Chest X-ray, AP view. Patient: 52 years old, sex F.
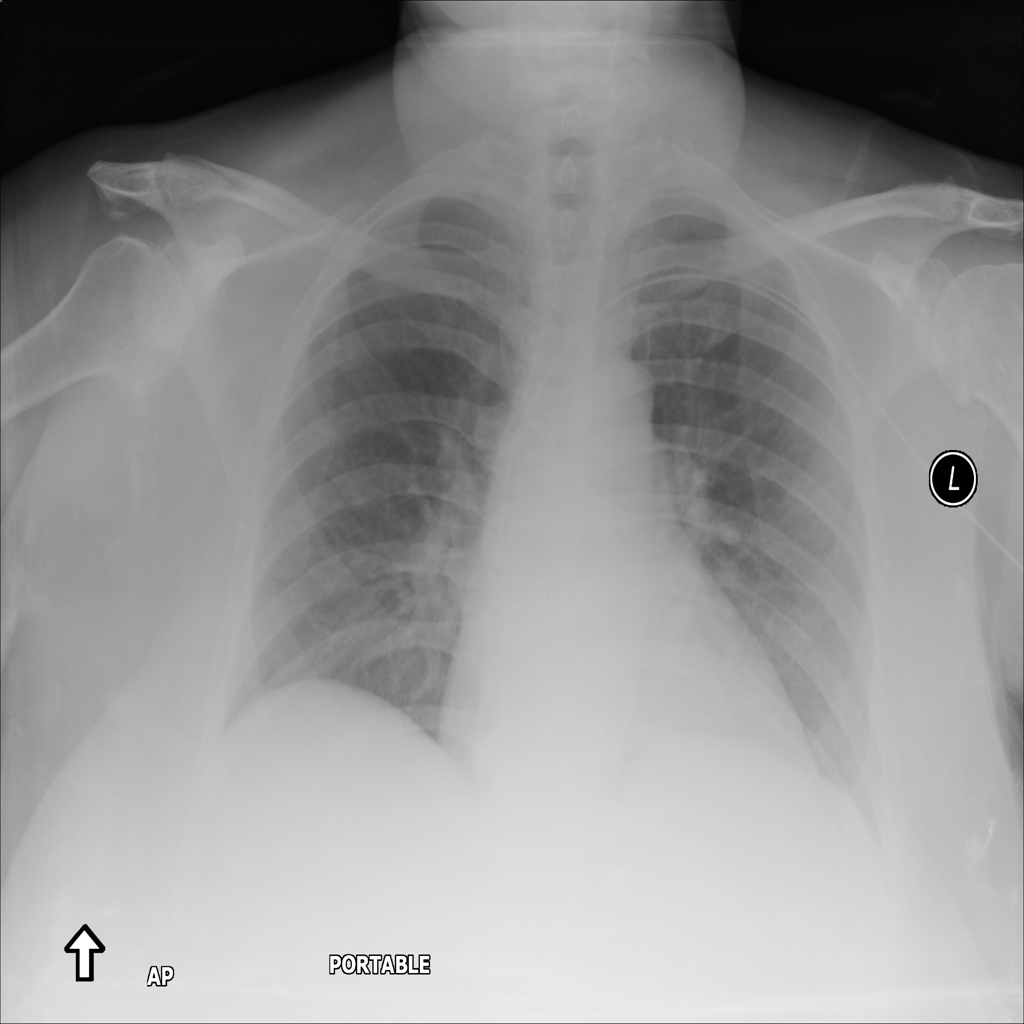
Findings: No Finding